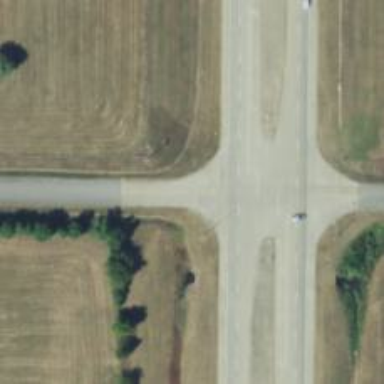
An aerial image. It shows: Road with stop sign.